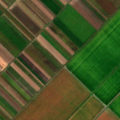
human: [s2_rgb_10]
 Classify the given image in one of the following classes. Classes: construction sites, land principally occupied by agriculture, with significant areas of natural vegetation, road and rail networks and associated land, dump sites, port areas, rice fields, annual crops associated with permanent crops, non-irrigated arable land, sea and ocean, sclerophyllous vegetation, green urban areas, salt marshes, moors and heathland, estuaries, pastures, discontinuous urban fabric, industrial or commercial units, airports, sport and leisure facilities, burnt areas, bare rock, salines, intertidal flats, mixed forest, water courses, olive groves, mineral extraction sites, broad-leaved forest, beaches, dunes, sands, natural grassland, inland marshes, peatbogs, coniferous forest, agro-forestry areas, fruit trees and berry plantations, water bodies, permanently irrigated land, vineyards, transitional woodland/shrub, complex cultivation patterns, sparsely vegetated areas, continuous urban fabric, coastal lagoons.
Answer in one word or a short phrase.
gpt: non-irrigated arable land